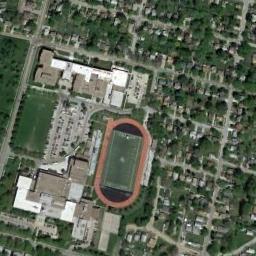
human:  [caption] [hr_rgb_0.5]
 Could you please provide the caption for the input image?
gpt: There is a straight road beside the track and field .

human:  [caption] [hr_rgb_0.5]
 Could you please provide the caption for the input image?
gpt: There are many buildings next to the ground track field .

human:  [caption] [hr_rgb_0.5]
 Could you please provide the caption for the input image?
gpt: A track and field is built in the middle of a residential area, Surrounded by a lot of vegetation .

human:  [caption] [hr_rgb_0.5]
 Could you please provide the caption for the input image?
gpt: The ground track field is surrounded by lots of trees and houses arranged neatly and a parking lot is next to the ground track field .

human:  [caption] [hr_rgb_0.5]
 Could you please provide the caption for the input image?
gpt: There are many buildings and trees around the ground track field .